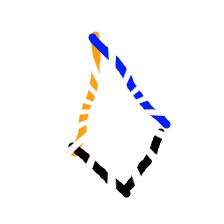
Shape: kite